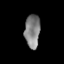
Tissue: lung
Cell type: Endothelial cells
Senescence score: 0.6699
Nuclear area (px): 497
Mean DAPI intensity: 130.447